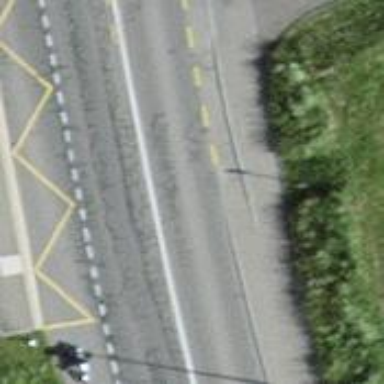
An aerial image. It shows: Secondary road with asphalt surface.